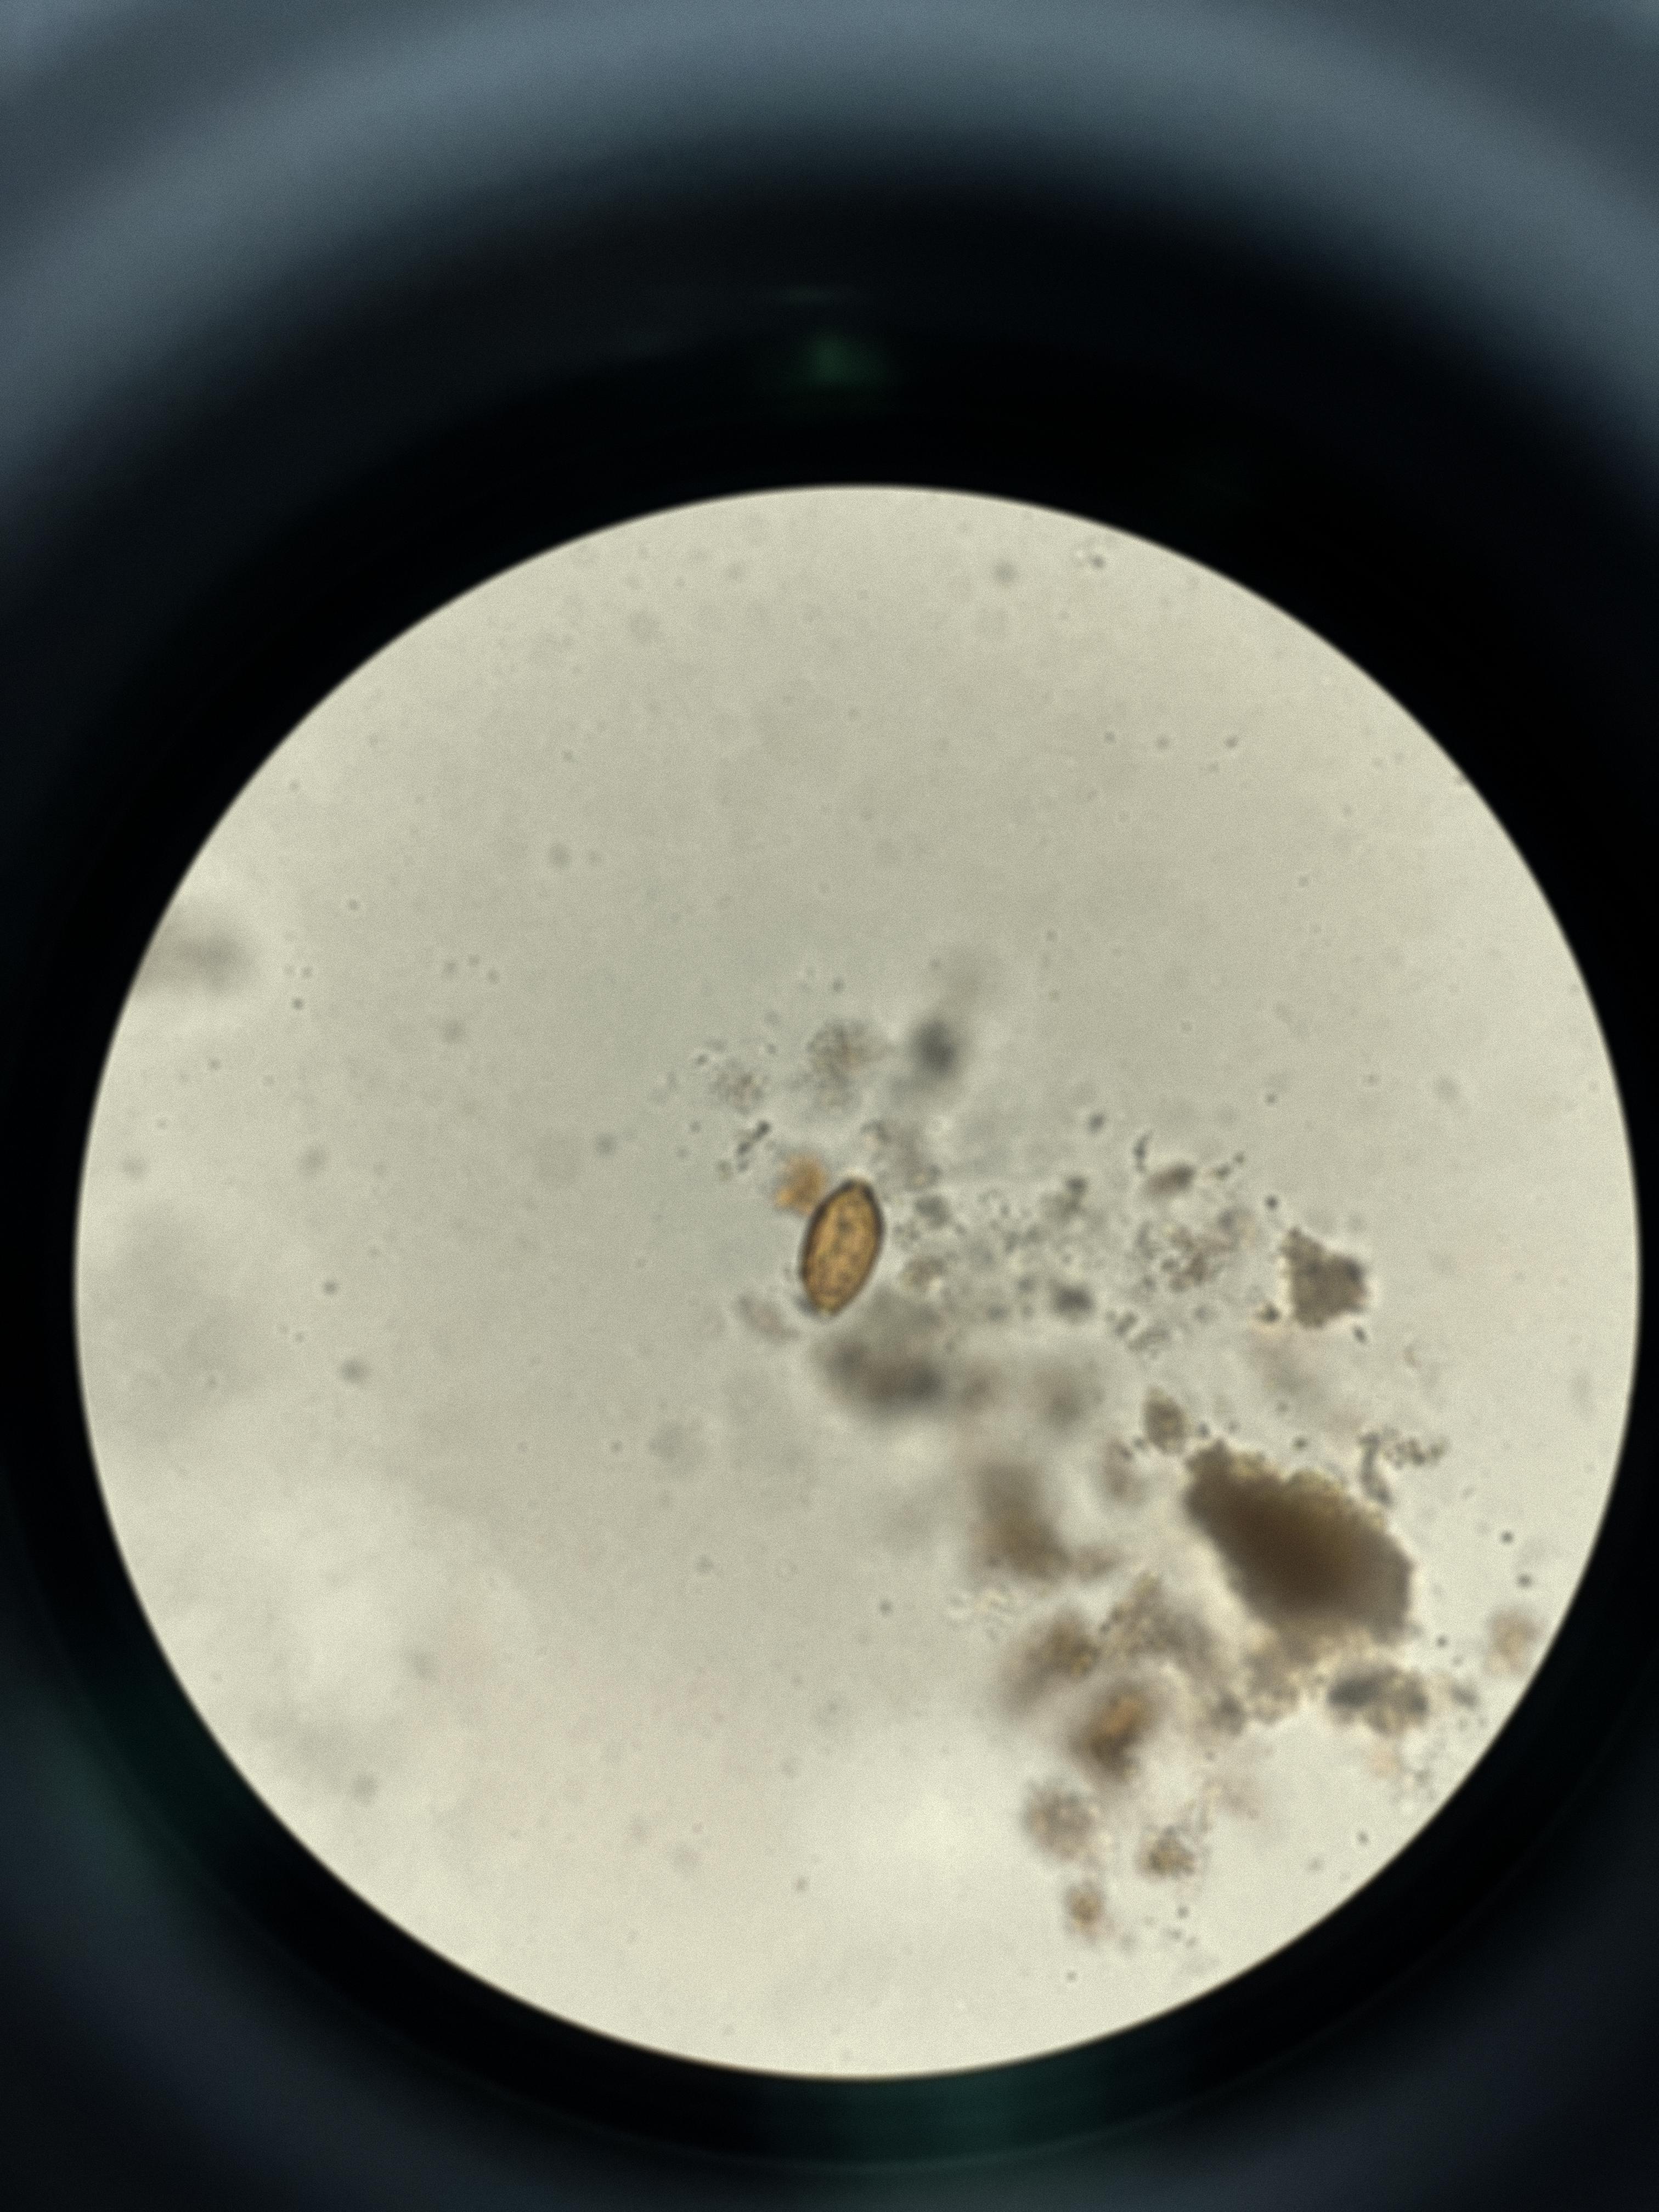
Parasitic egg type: Trichuris trichiura